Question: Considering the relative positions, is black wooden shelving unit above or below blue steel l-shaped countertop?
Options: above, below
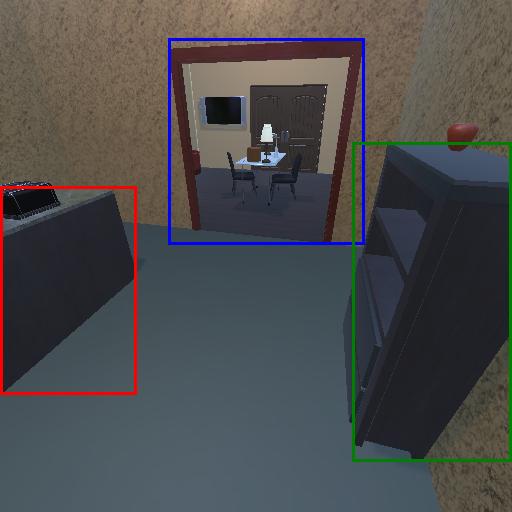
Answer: above